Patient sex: F
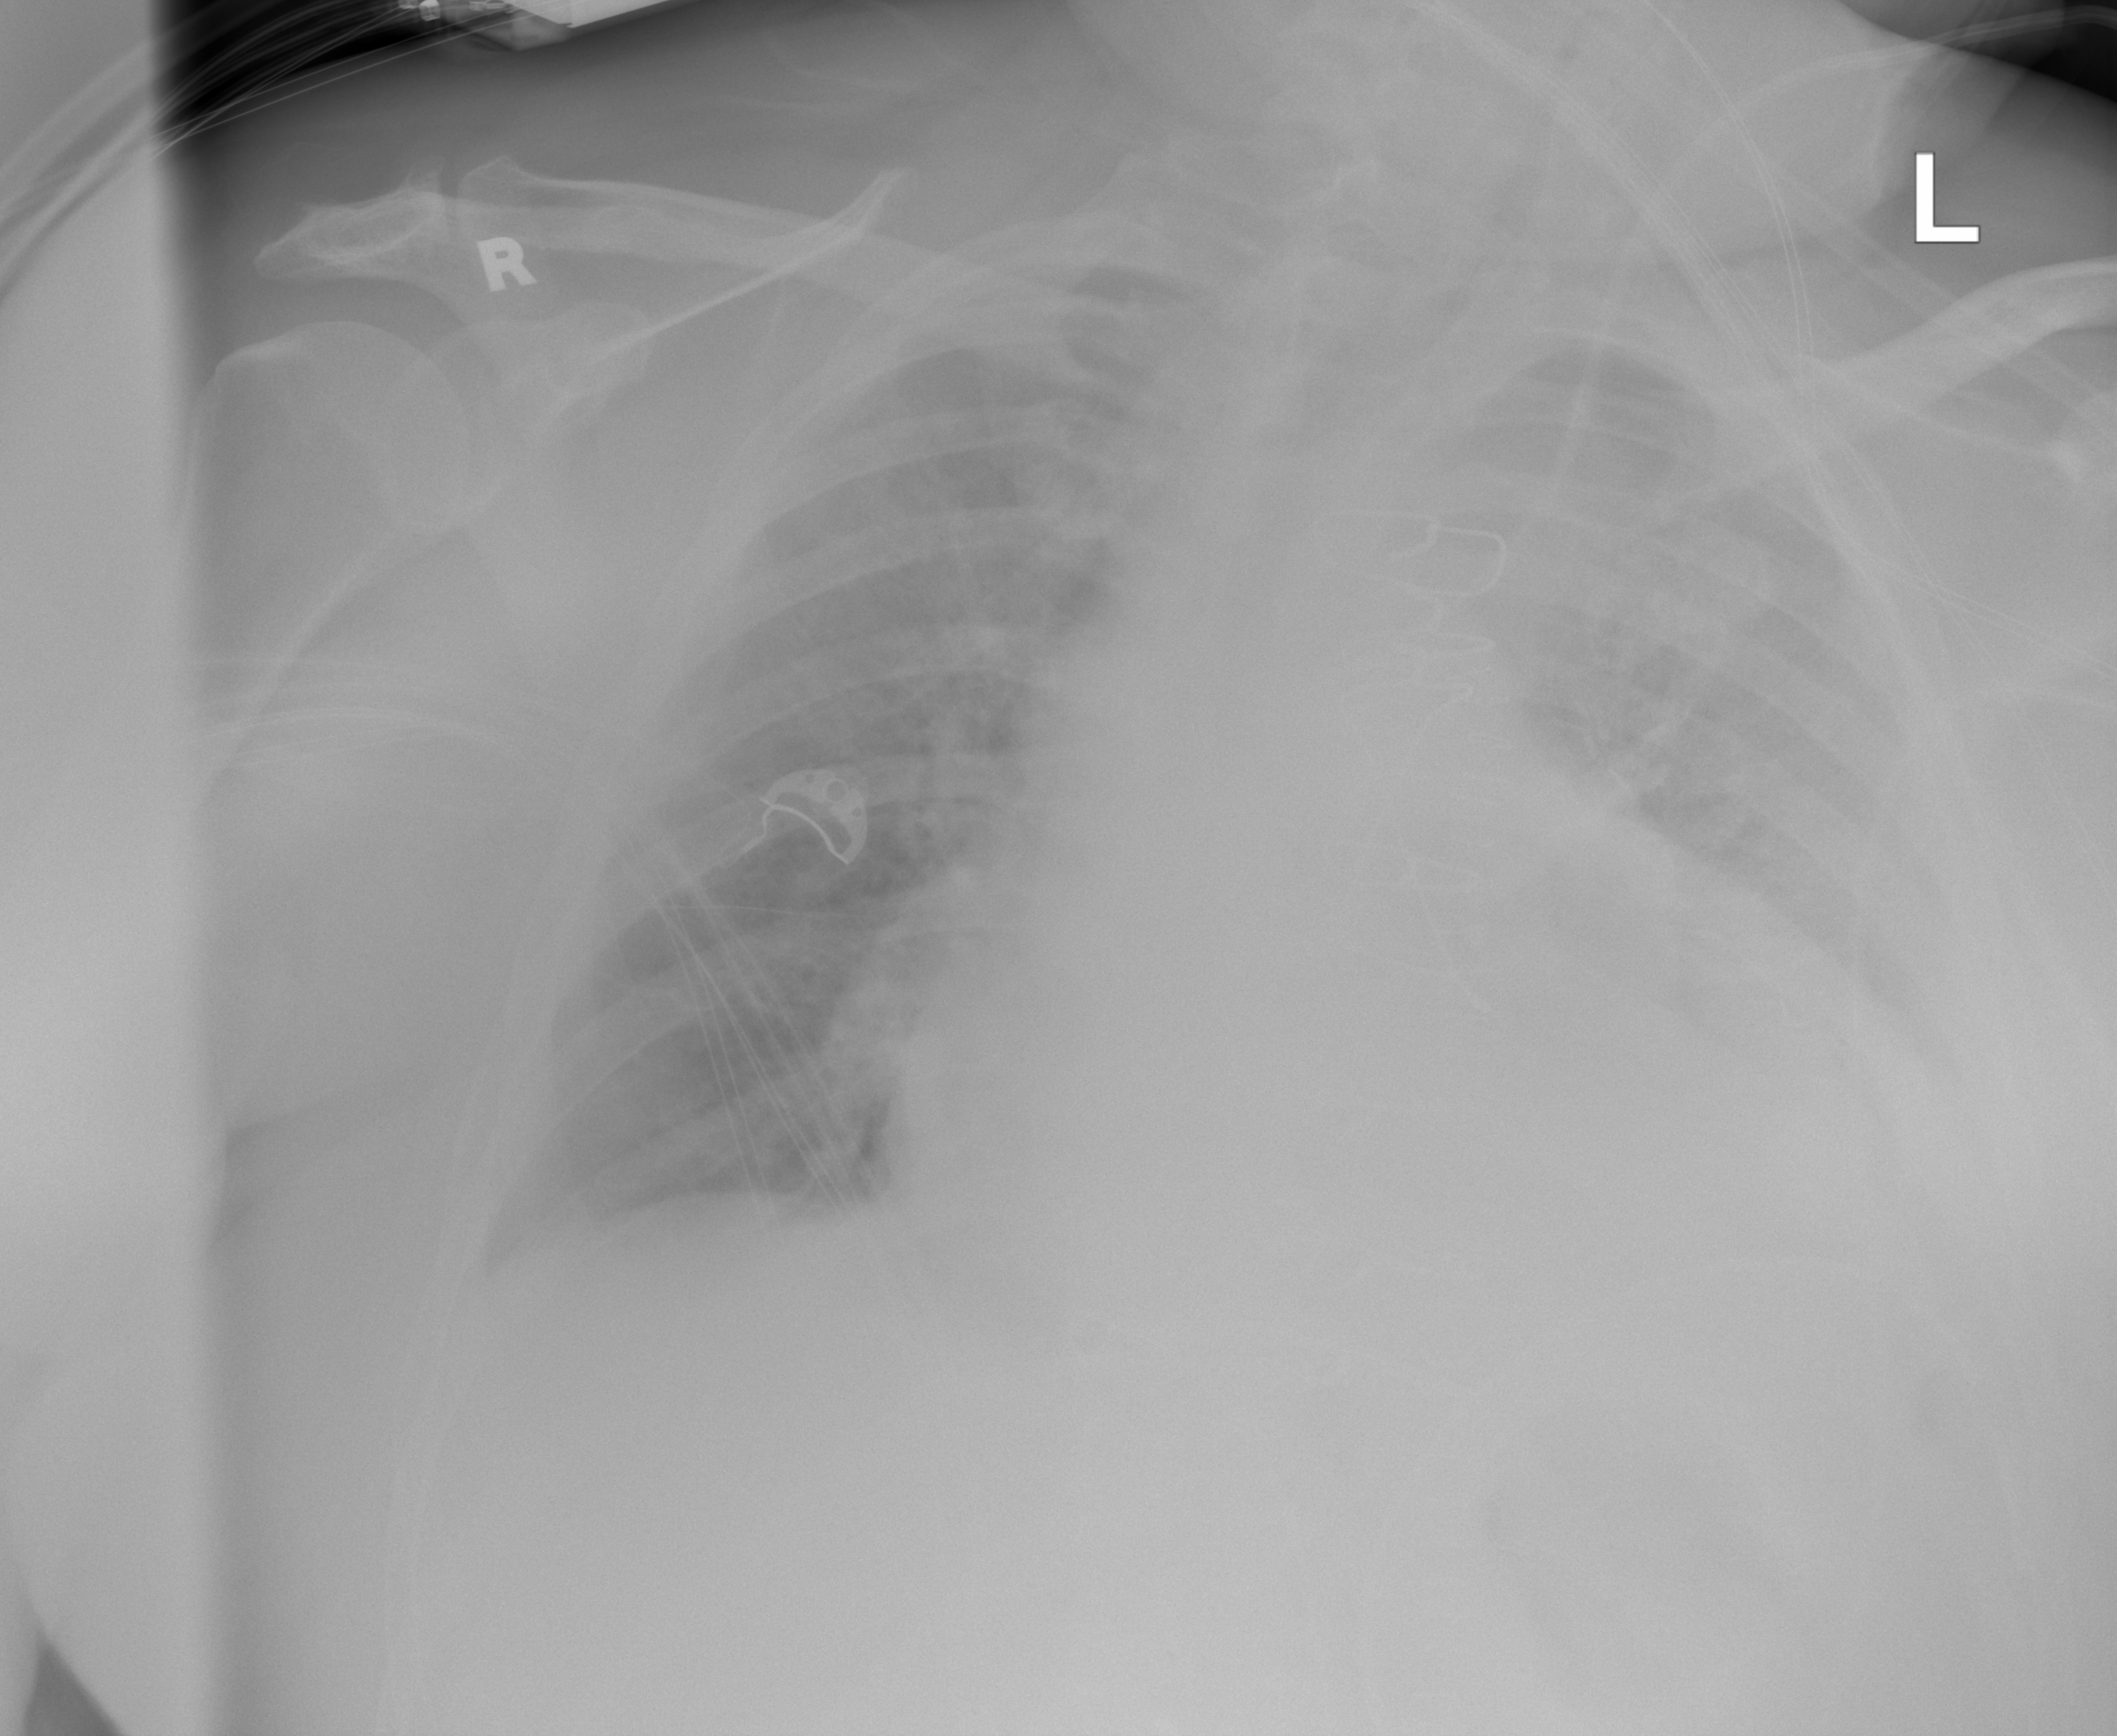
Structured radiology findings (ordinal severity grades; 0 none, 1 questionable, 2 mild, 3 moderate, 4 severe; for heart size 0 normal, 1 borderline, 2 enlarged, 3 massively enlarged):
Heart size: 2
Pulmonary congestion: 2
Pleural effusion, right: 2
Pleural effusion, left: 2
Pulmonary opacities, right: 2
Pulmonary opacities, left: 2
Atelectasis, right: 0
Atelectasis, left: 2